Question: I'm trying to figure out SQL query that will list only one to many relation
Below Table contain 11 records where i would like to return two line with Field1 = 7 (one to many)
Table1:
'''
Field1 Field2
1 a
2 a
3 b
4 b
5 c
4 d exclude 4 and 6 as d is linked to both
6 d
6 e
7 f One to Many
7 j One to Many
8 g
'''

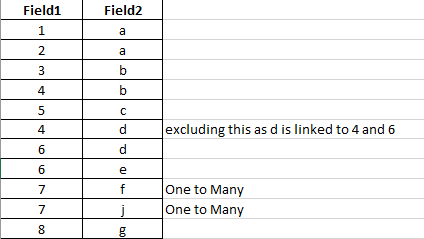
Answer: You want all the 'field2' values to appear once for each 'field1'. Here is a method using window functions:
'''
select field1
from (select t.*,
count(*) over (partition by field2) as num_field2
from t
) t
group by field1
having count(*) > 1 and max(num_field2) = 1;
'''